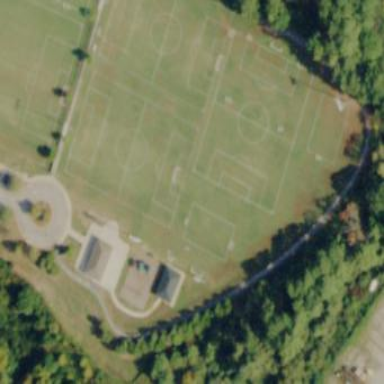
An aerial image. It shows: Soccer pitch with grass surface for leisure land.